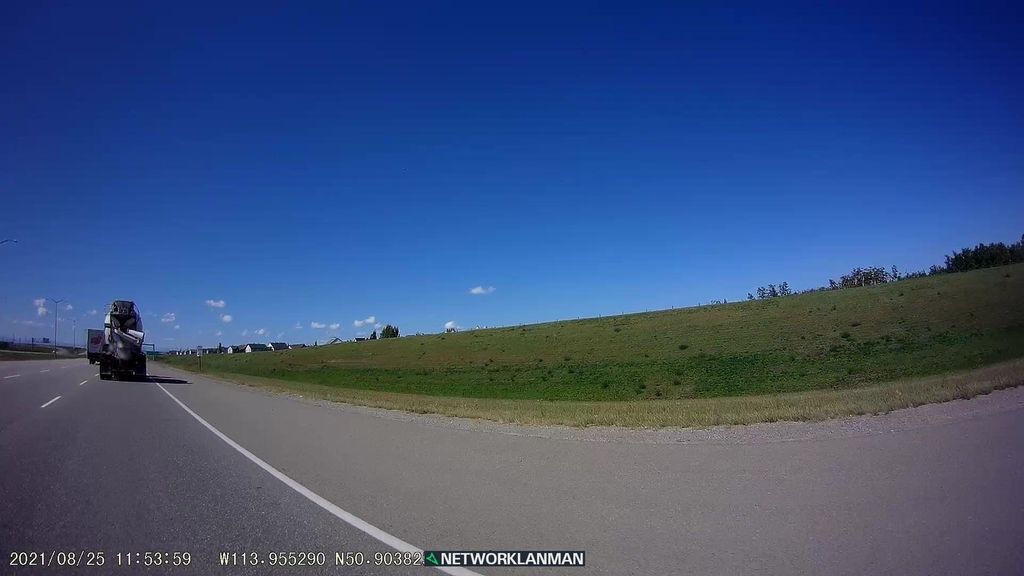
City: calgary